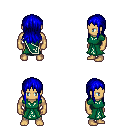
a pixel art fantasy rpg character, male body template, human, tanned skin, sash dress, white pants, blue unkempt hairstyle, four views (front, back, left, right), 2x2 character sprite sheet, small pixel art, hard edges, no anti-aliasing